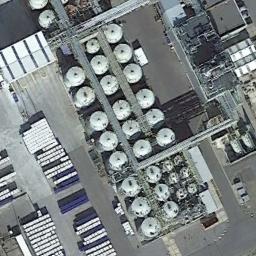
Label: storage_tank